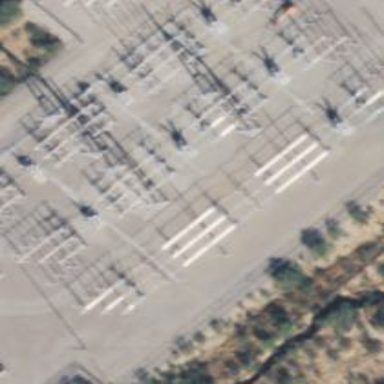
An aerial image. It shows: Switch for power supply.